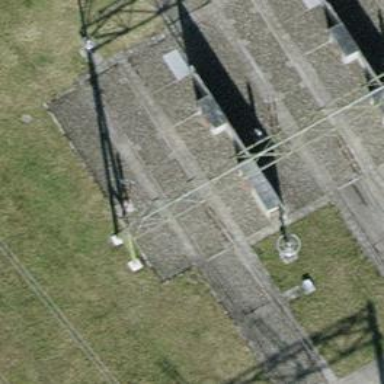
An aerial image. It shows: Insulator used in power equipment.